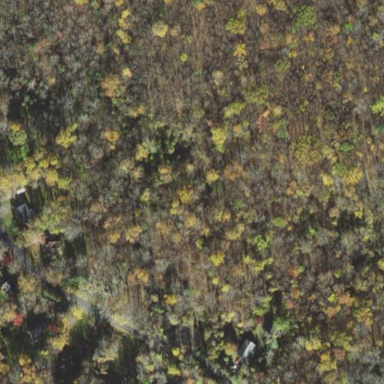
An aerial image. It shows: Existing Preserved Open Space in woodland area.